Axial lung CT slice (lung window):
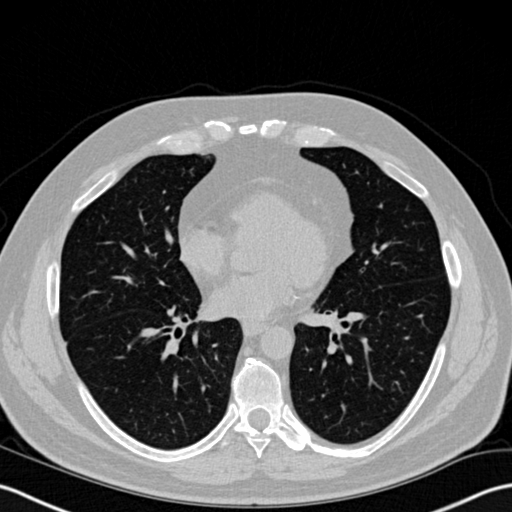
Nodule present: no